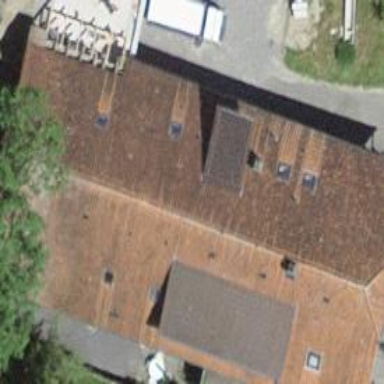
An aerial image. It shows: Farm building.